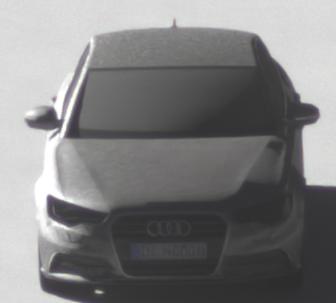
Make: Audi
Model: A6 2.0 TFSI
Detailed model: A6 (C7) Limousine
Model produced from: 2011/10
Model produced until: 2014/09
Doors: 4
Color: gray
Road condition: dry road
Daytime: morning or afternoon
Contrast: high contrast